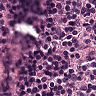
Metastatic tissue present: no